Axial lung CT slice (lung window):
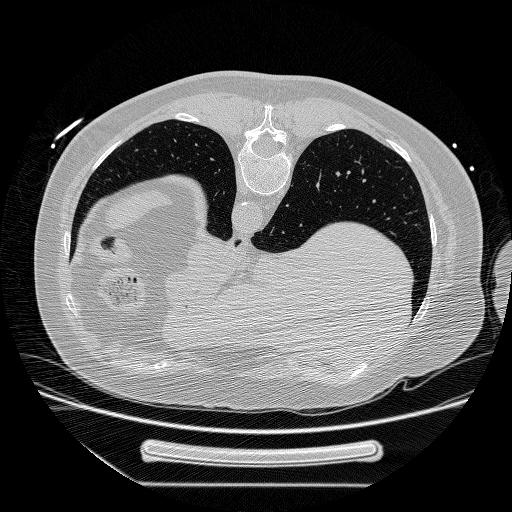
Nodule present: no